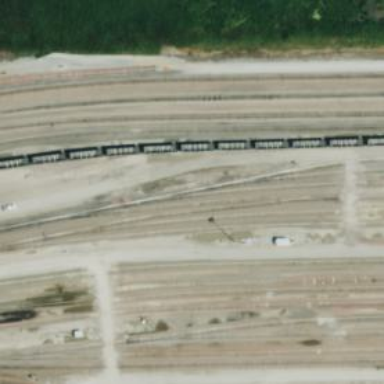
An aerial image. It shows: Railway yard used for servicing trains.